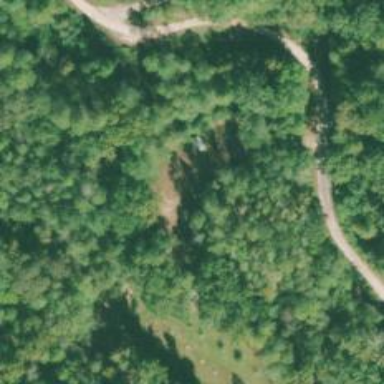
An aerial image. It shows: Culvert tunnel.